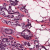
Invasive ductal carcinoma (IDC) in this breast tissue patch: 1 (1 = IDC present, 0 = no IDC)